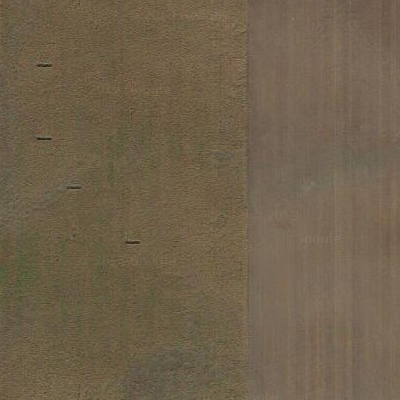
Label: Field